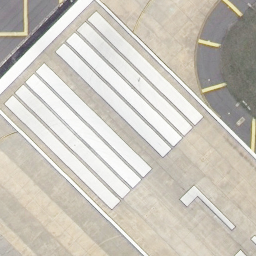
Label: runway